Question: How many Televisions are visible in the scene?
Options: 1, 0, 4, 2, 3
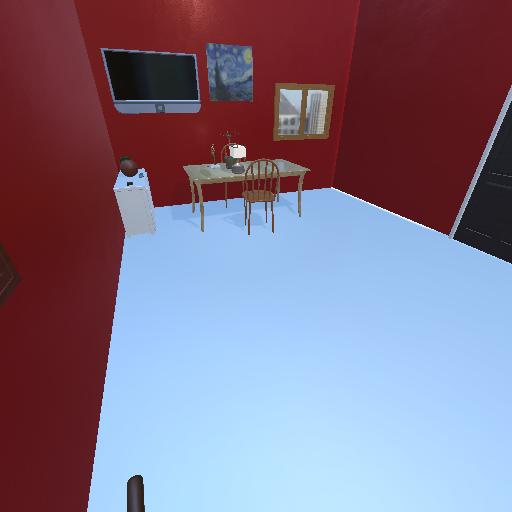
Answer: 1